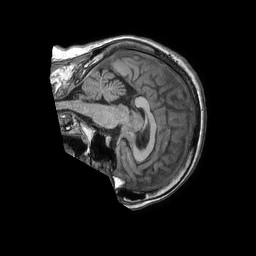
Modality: T1w
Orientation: sagittal
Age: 67
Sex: female
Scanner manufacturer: philips
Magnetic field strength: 1.5 T
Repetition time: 0.007608 s
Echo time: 0.003456 s